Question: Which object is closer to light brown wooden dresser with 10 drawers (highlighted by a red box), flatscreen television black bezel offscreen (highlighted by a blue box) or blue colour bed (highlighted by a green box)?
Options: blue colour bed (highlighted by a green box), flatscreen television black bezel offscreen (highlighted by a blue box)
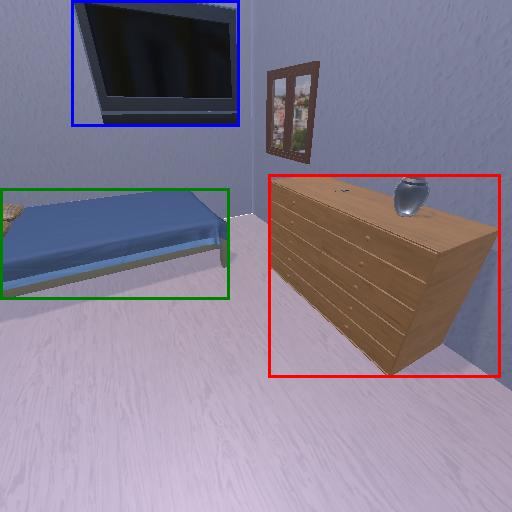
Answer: blue colour bed (highlighted by a green box)